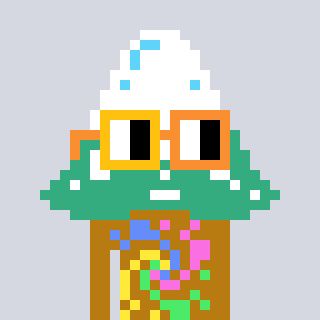
a pixel art character with square yellow and orange glasses, a snowy mountain-shaped head and a gold-colored body on a cool background